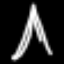
Label: The Eiffel Tower